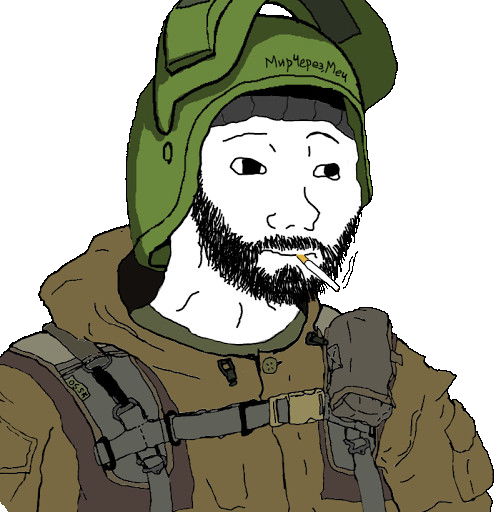
Label: 5_Doomer